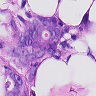
Metastatic tissue present: yes